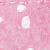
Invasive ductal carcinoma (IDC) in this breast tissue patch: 0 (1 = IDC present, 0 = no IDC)